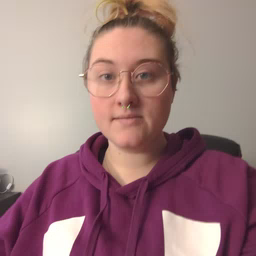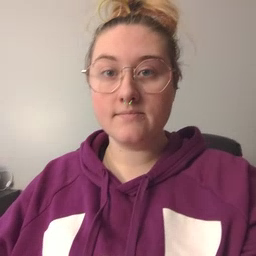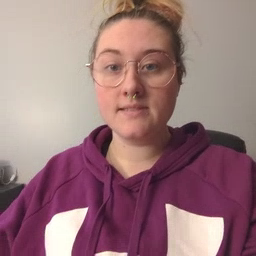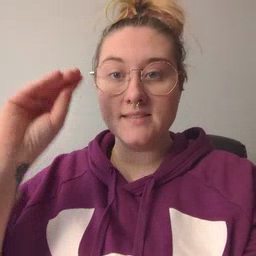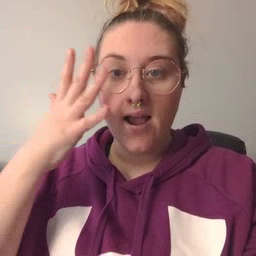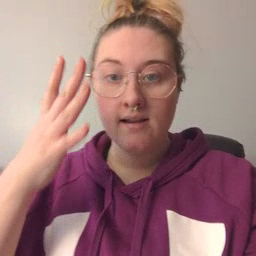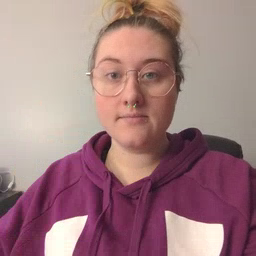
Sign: sun